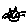
Label: cat